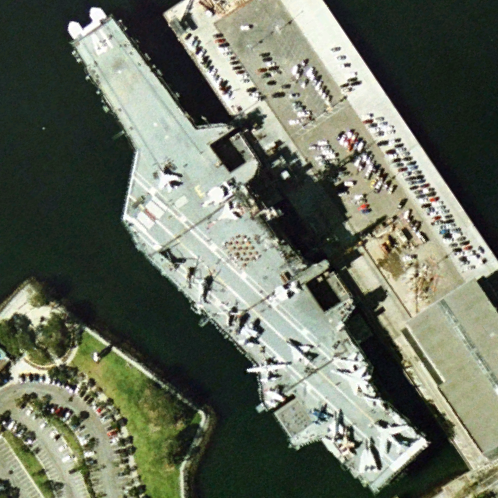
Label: Midway-class_aircraft_carrier